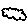
Label: cloud